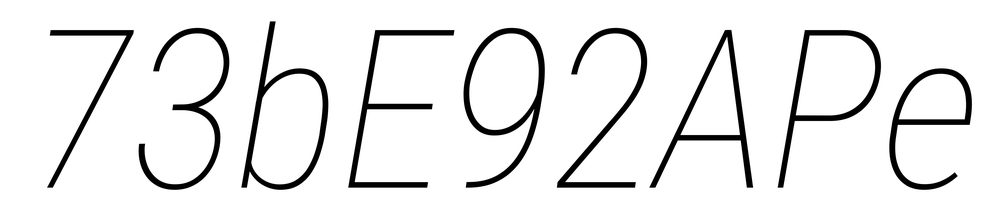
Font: Roboto-Italic_Condensed_Thin_Italic